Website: lowes
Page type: review-order
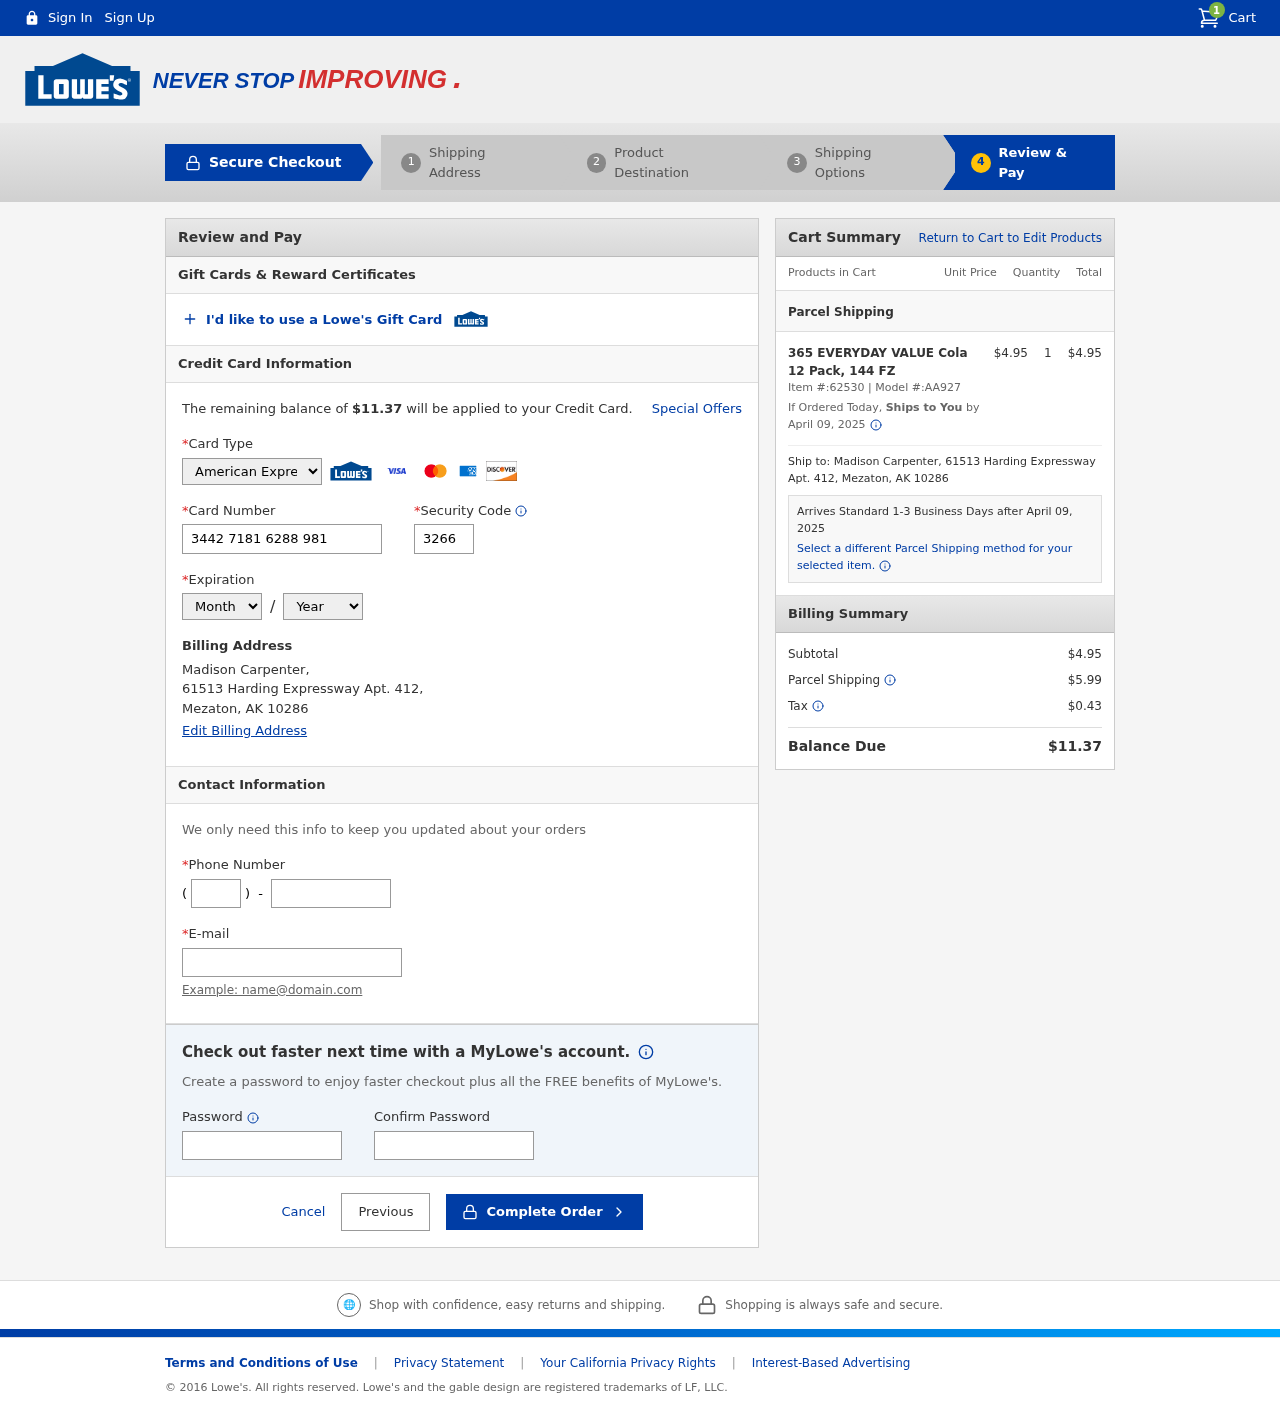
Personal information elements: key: PII_CARD_CVV
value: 3266
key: PII_CARD_EXPIRY_MONTH
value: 04
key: PII_CARD_EXPIRY_YEAR
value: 29
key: PII_CARD_NUMBER
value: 3442 7181 6288 981
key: PII_CARD_TYPE
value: American Express
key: PII_CITY
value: Mezaton
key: PII_EMAIL
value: madisoncarpenter@gmail.com
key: PII_FULLNAME
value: Madison Carpenter,
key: PII_PHONE
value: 6524224130
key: PII_PHONE_AREA
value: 652
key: PII_POSTCODE
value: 10286
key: PII_STATE_ABBR
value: AK
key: PII_STREET
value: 61513 Harding Expressway Apt. 412
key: PII_STREET
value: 61513 Harding Expressway Apt. 412,
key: PII_FULLNAME2
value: Madison Carpenter
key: PII_POSTCODE_FULL
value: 10286
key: PII_CITY_STATE
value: Mezaton, AK
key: PII_CITY_STATE_ZIP
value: Mezaton, AK 10286
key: PII_STATE_ABBR2
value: AK
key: PII_POSTCODE_NUMERIC
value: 10286
Product elements: key: PRODUCT1_NAME
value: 365 EVERYDAY VALUE Cola 12 Pack, 144 FZ
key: PRODUCT1_PRICE
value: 4.95
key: PRODUCT1_QUANTITY
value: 1
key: PRODUCT1_ITEM_NUMBER
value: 62530
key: PRODUCT1_MODEL_NUMBER
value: AA927
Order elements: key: ORDER_NUM_ITEMS
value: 1
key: ORDER_TOTAL
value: $11.37
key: ORDER_SHIPPING_DATE
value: April 09, 2025
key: ORDER_SUBTOTAL
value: $4.95
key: ORDER_SHIPPING_DATE2
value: April 09, 2025
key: ORDER_SUBTOTAL2
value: $4.95
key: ORDER_SHIPPING_COST
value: $5.99
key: ORDER_TAX
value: $0.43